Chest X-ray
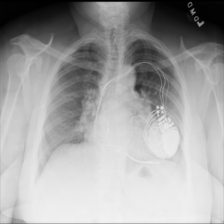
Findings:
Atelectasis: negative
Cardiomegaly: positive
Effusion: positive
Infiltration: negative
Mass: negative
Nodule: negative
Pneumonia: negative
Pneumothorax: negative
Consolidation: negative
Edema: negative
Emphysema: negative
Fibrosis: negative
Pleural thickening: positive
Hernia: negative